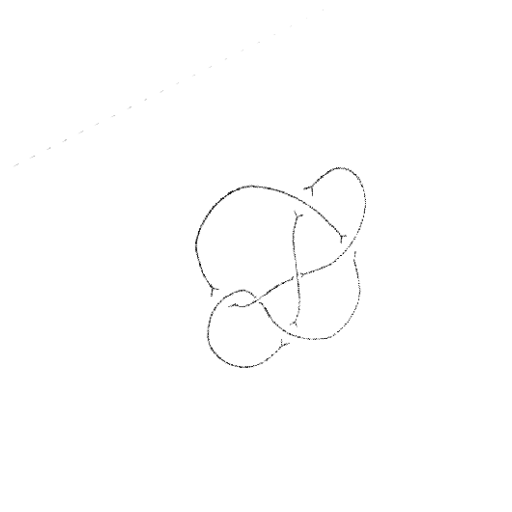
Crossing number: 6